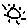
Label: sun